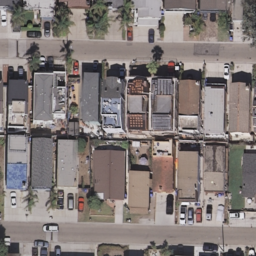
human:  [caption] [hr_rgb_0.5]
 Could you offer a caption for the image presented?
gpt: It is a dense residential area with lots of houses arranged neatly .

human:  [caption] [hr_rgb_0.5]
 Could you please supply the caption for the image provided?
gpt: Many different kinds of houses arranged neatly and some roads go through them .

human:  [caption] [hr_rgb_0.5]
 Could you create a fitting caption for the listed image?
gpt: This is a dense residential area with houses and roads .

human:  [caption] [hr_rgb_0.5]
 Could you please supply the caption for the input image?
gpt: There are many different kinds of houses arranged neatly .

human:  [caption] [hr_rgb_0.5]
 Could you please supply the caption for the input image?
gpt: There are many houses and roads in the dense residential area .